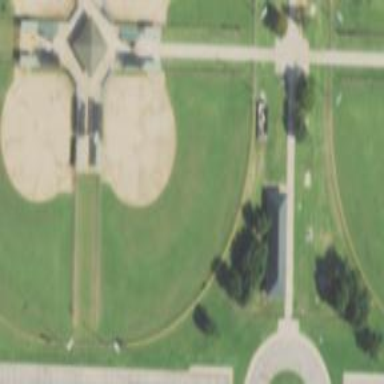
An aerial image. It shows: Softball pitch for leisure land activities.